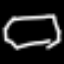
Label: octagon